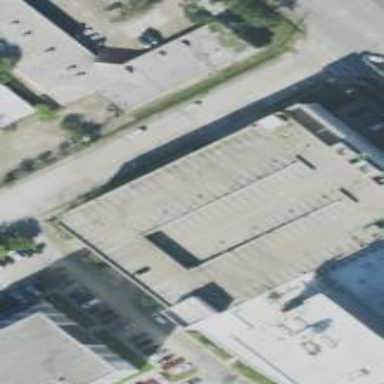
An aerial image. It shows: Multi-storey garage building used for parking.